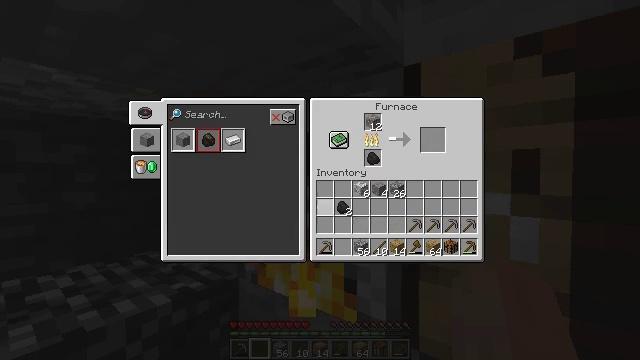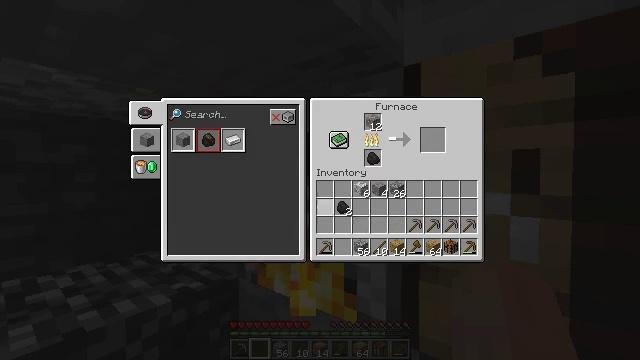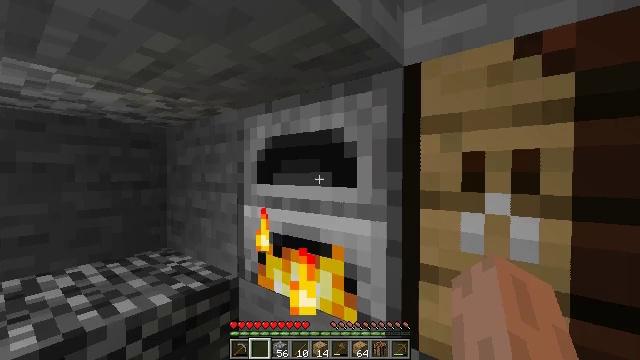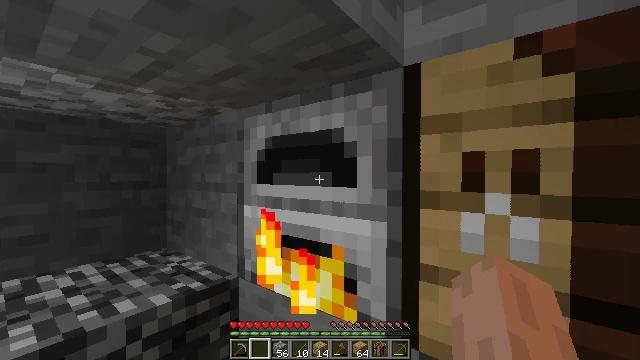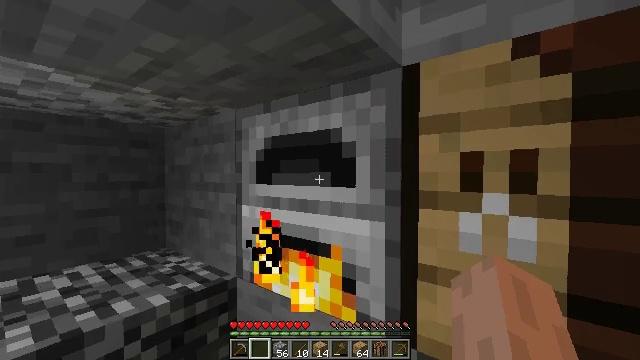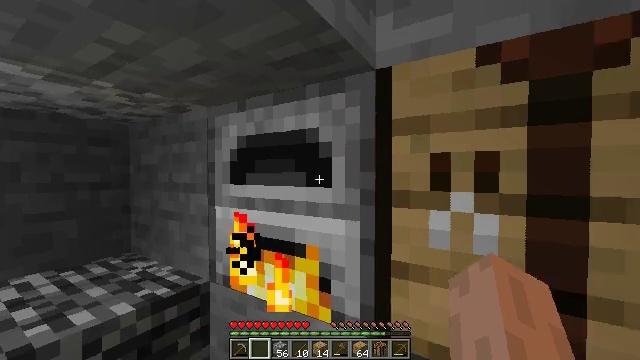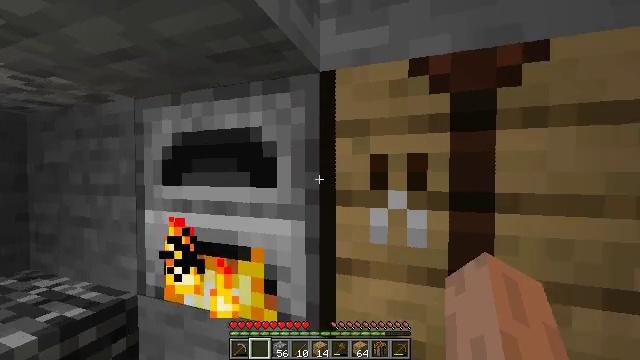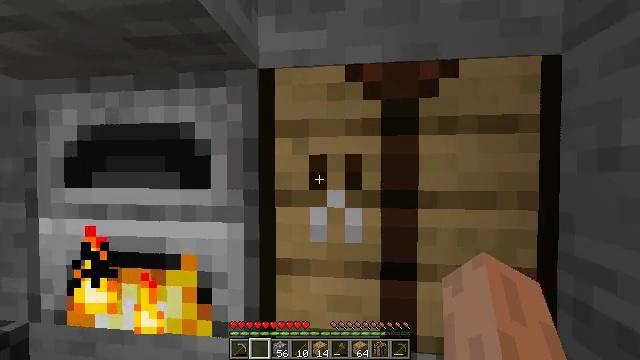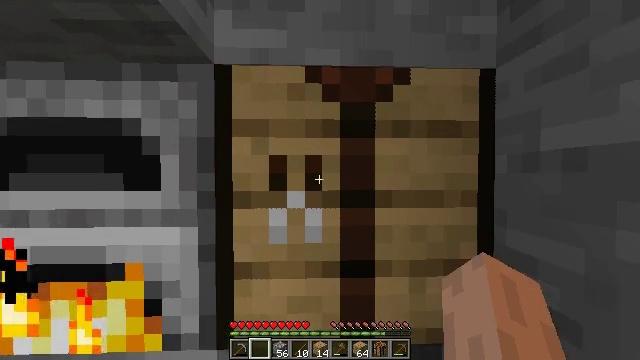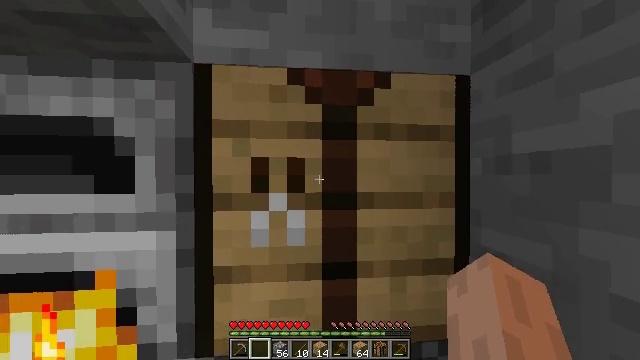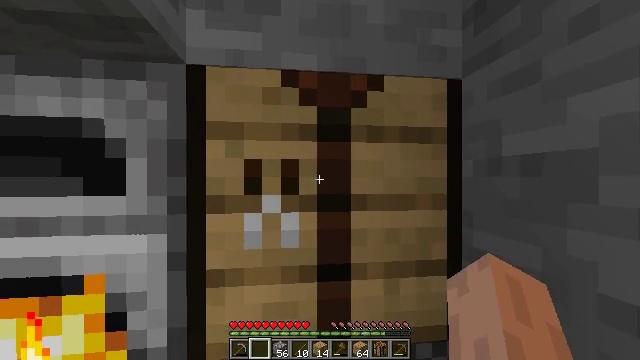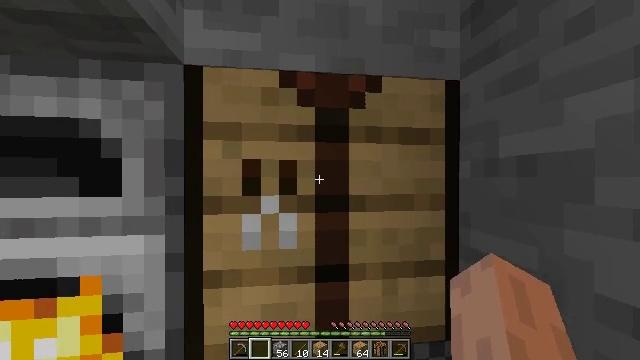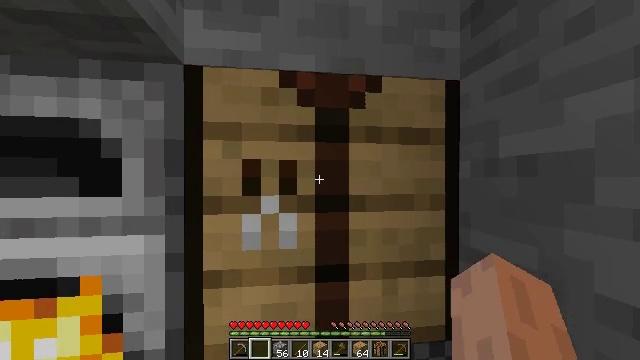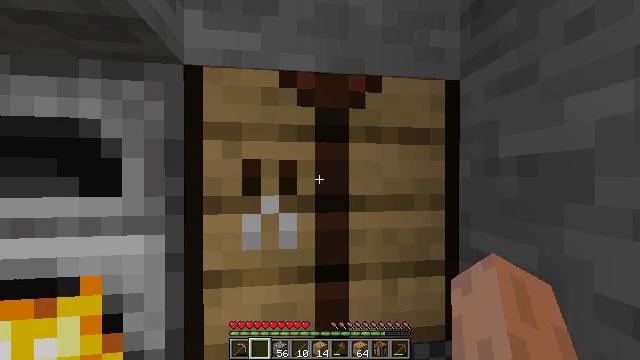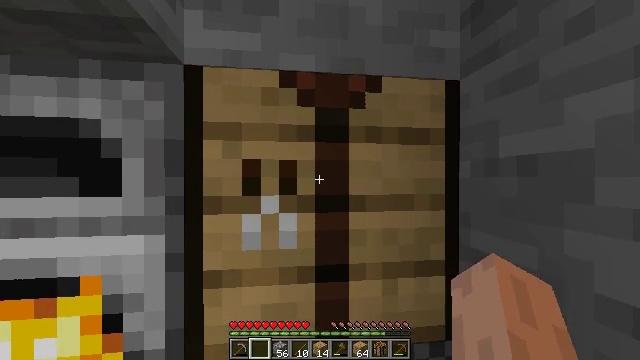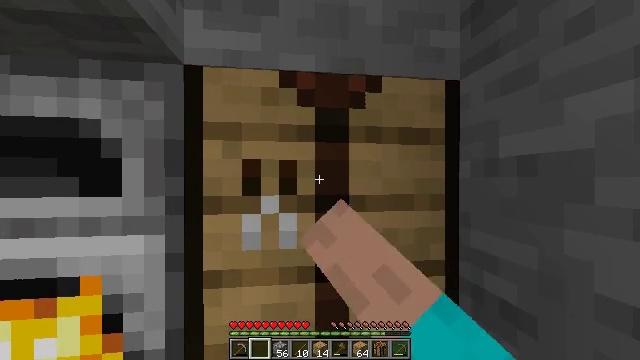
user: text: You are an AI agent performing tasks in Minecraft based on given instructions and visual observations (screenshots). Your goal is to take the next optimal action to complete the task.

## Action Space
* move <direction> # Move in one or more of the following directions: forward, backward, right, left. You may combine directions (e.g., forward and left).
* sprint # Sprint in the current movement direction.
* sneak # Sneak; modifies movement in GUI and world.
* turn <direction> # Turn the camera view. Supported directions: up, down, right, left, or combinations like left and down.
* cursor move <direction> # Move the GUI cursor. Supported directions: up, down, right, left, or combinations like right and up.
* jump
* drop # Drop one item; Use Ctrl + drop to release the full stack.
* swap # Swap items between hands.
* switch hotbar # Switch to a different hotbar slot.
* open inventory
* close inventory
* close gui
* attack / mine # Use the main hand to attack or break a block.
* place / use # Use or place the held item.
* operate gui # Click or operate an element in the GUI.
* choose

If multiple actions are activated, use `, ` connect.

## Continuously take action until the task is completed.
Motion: motion action
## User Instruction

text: Craft a torch.
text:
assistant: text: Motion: no_op
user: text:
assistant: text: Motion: no_op
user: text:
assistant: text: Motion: close gui
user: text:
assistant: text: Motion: open inventory
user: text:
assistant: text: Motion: turn right, open inventory
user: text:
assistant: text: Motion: turn right
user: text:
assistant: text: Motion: turn right
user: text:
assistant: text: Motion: turn right
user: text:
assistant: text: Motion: turn right
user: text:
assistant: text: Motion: turn right
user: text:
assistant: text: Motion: no_op
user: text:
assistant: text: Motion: no_op
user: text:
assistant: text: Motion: no_op
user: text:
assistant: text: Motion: use / place
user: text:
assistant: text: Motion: use / place
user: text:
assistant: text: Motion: use / place
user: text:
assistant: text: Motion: no_op
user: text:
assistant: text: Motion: no_op
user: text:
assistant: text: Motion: no_op
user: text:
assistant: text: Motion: cursor move down
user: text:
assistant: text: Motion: cursor move left and down
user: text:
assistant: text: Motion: cursor move left and down
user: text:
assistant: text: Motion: no_op
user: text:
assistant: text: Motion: no_op
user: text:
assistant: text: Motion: no_op
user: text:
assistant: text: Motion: no_op
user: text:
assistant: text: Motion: cursor move right
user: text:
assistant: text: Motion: no_op
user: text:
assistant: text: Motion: no_op
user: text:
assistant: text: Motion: no_op